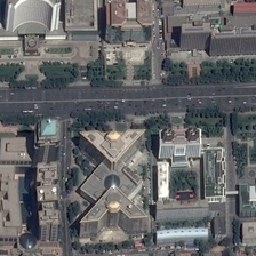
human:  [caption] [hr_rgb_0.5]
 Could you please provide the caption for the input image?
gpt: There are tall buildings on both sides of the road.

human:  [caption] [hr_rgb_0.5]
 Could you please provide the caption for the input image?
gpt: the trees surround the road and the cars are on the road .

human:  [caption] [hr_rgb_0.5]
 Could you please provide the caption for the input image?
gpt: The street is lined with tall buildings.

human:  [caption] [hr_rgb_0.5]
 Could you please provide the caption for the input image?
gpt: There are skyscrapers on both sides of the street.

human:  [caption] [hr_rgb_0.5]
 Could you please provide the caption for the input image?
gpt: There are tall buildings on both sides of the road.